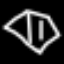
Label: diamond